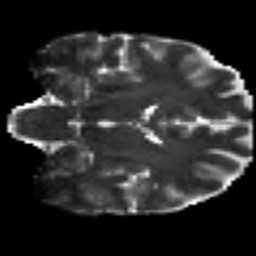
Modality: T2w
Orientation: coronal
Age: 48
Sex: male
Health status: healthy
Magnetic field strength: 3 T
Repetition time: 8.4 s
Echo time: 0.0926 s